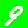
Digit: 9